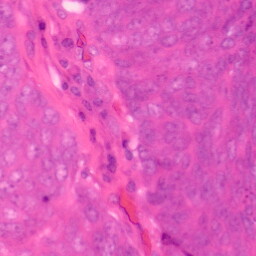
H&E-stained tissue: Colon